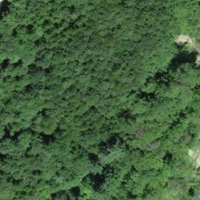
EUNIS habitat code: 44
Species observed at this site:
Fagus sylvatica